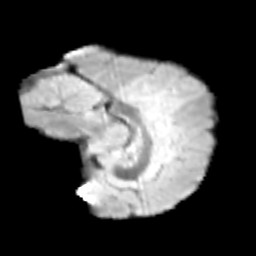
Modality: T2w
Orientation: sagittal
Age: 12
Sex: male
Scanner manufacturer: siemens
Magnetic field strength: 3 T
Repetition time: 3.8 s
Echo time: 0.07 s